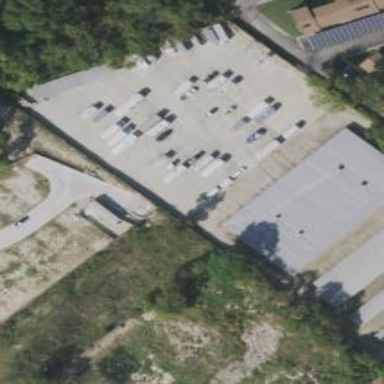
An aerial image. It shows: Warehouse.